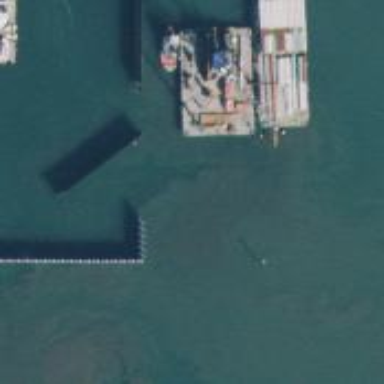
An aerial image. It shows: Breakwater structure.